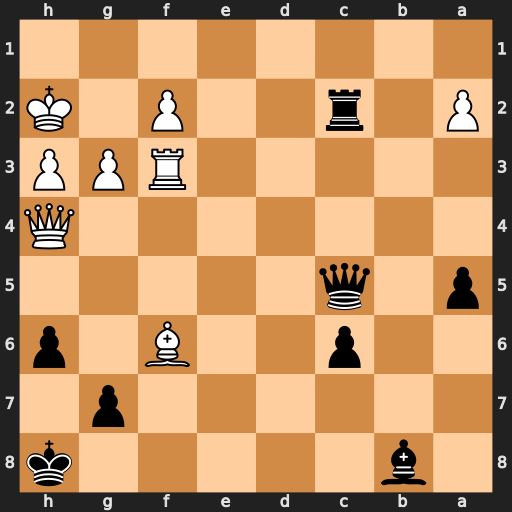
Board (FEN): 1b5k/6p1/2p2B1p/p1q5/7Q/5RPP/P1r2P1K/8
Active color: b
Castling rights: -
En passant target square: -
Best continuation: Rxf2+ Rxf2 Qxf2+